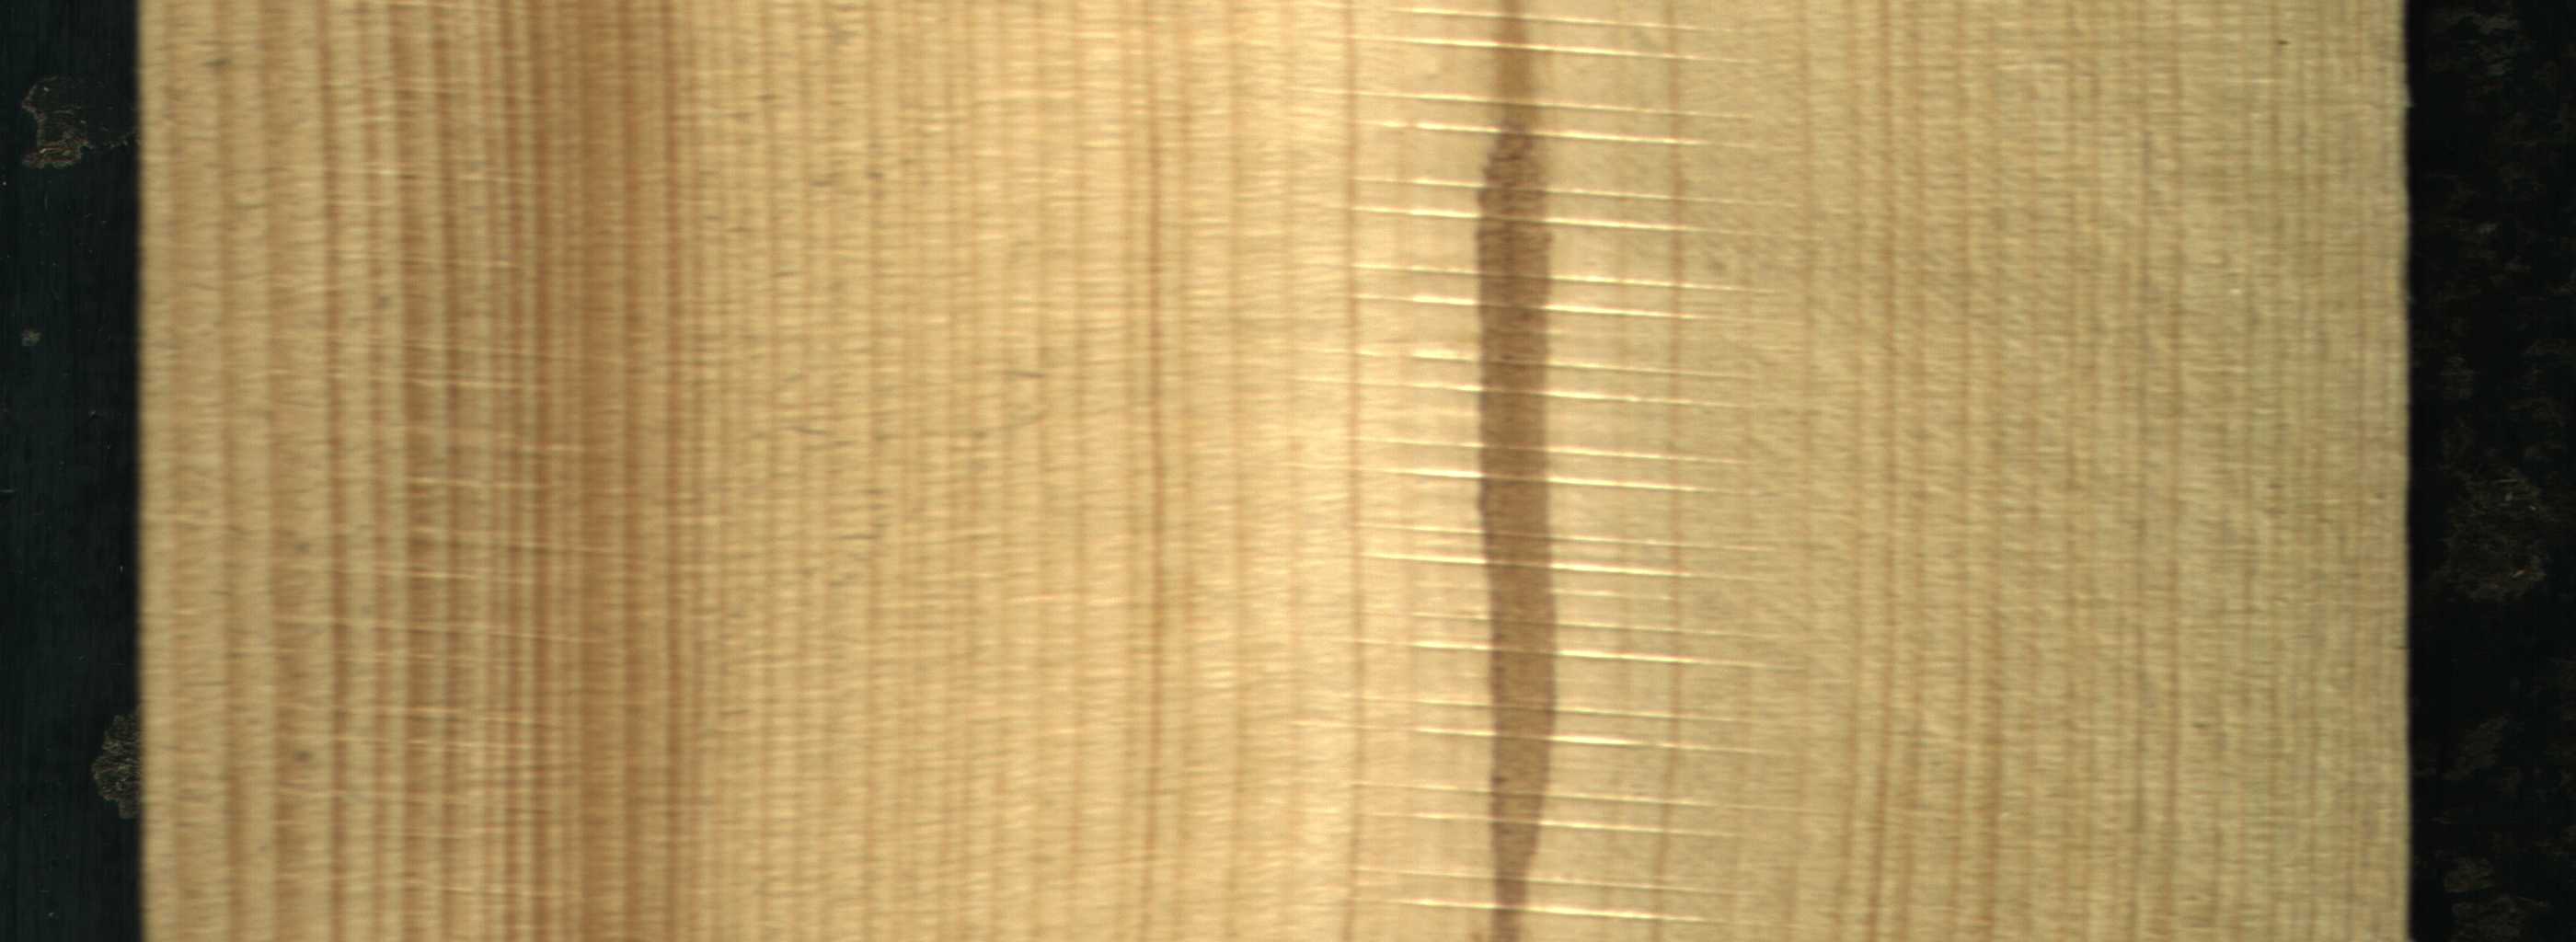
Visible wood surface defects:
Marrow